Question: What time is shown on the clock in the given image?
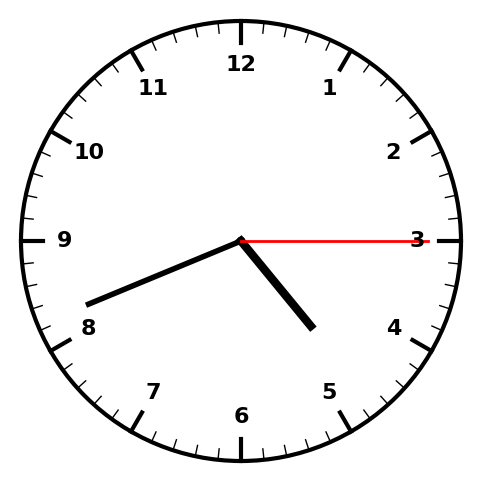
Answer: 04:41:15